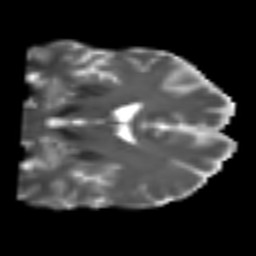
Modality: T2w
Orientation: coronal
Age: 46
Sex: male
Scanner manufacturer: siemens
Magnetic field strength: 3 T
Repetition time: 4.999 s
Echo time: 0.07946 s